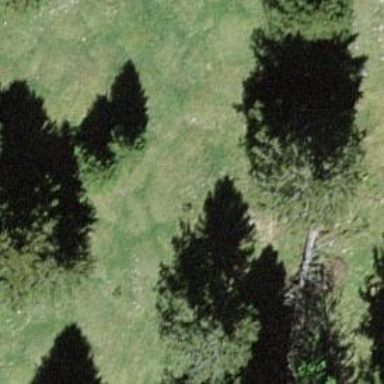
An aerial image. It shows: Needle-leaved tree in natural setting.